【题型】填空题　【知识点】平面几何　【难度】easy
如图，已知 $\triangle ABC$，$\angle ACB$ 的平分线 $CD$ 交 $AB$ 于点 $D$，$DE \parallel BC$，且 $DE = 8$，如果点 $E$ 是边 $AC$ 的中点，那么 $AC$ 的长为 \rule{1cm}{0.15mm}。

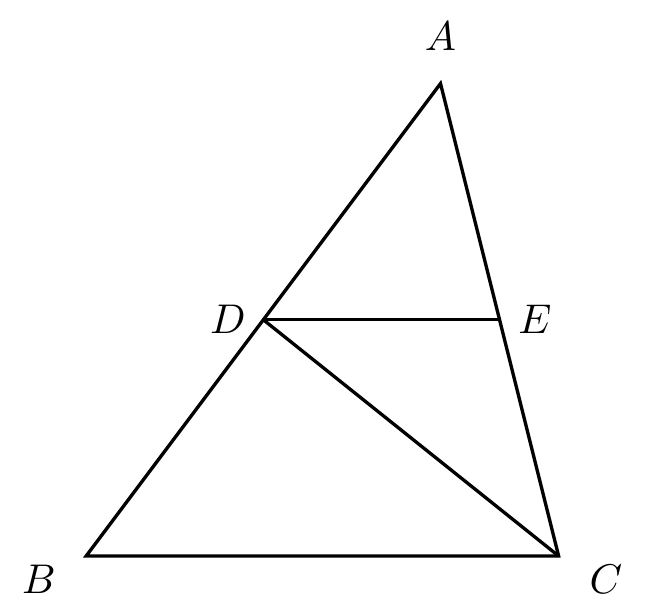
【解答】
解：$\because \angle ACB$ 的平分线 $CD$ 交 $AB$ 于 $D$，

$\therefore \angle BCD = \angle ACD$，

$\because DE \parallel BC$，

$\therefore \angle BCD = \angle EDC$，

$\therefore \angle ACD = \angle EDC$，

$\therefore DE = CE = 8$，

$\because E$ 是边 $AC$ 中点，

$\therefore AC = 2CE = 16$，

故答案为：$16$。